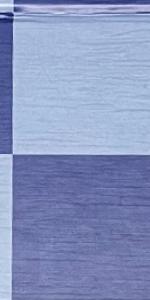
Label: Empty